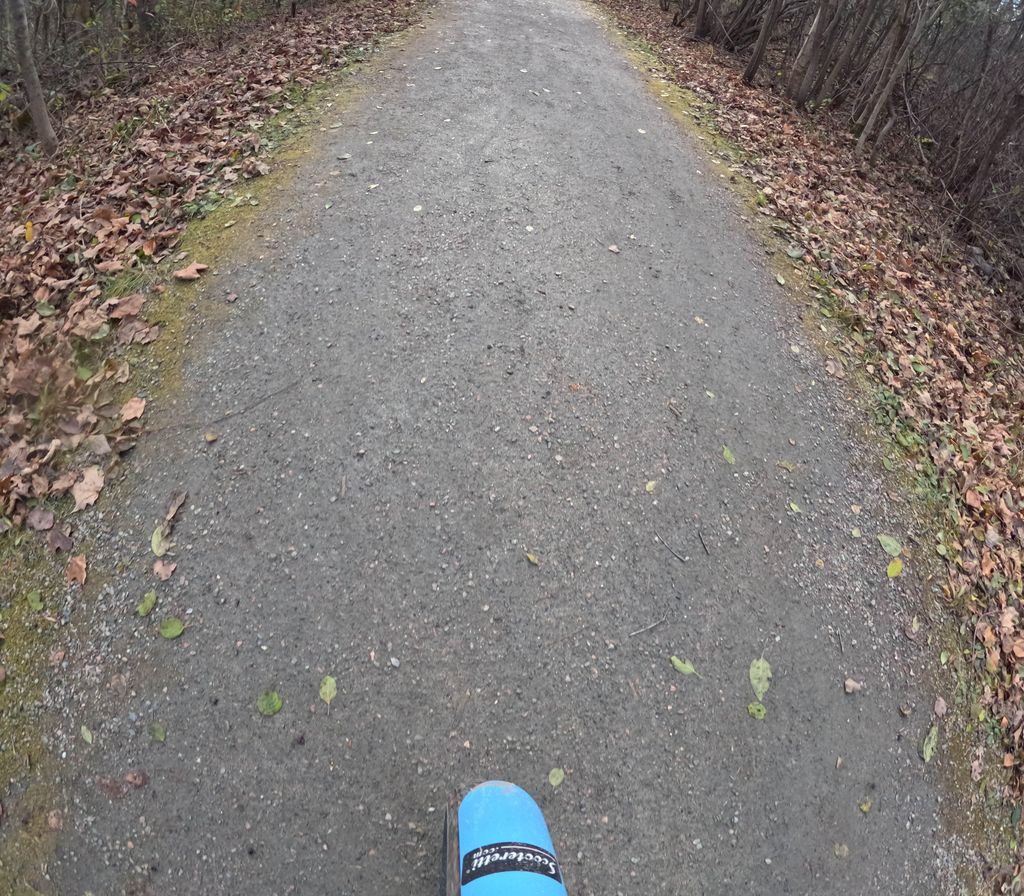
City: ottawa-gatineau